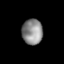
Tissue: lung
Cell type: Endothelial cells
Senescence score: 0.5499
Nuclear area (px): 520
Mean DAPI intensity: 137.883